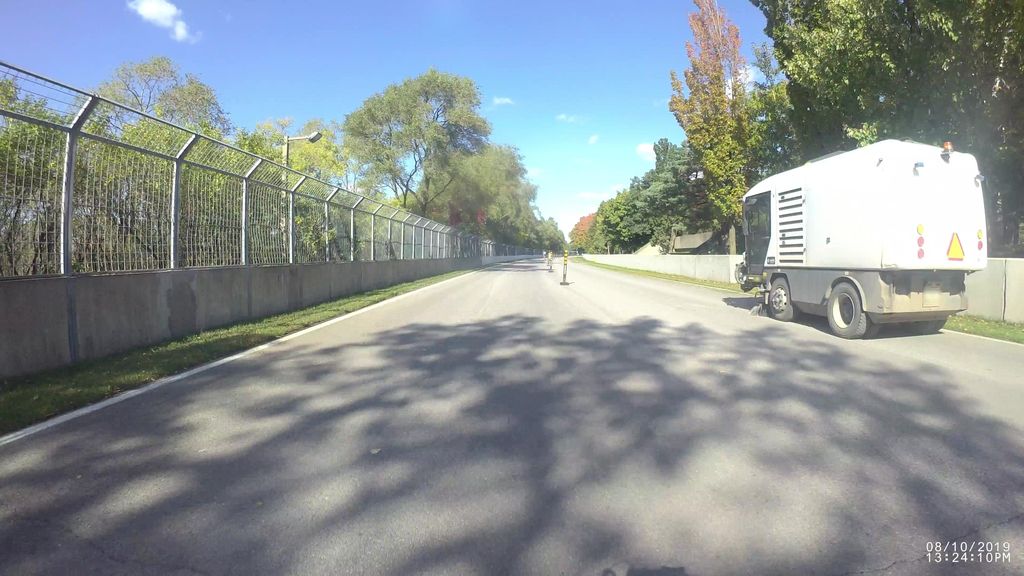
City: montreal